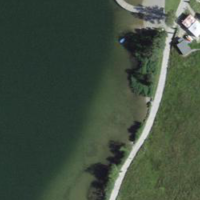
EUNIS habitat code: 14
Species observed at this site:
Caltha palustris
Phragmites australis
Galium aparine
Prunus padus
Filipendula ulmaria